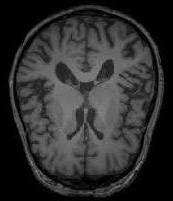
Label: notumor